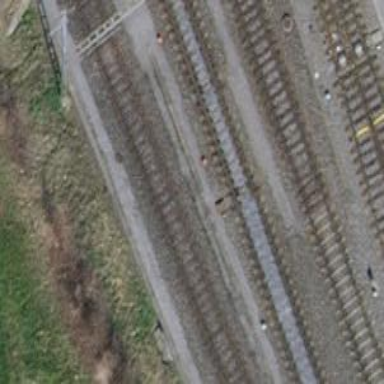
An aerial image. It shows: Railway switch.